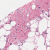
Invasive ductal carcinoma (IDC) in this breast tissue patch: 0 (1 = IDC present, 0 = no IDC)